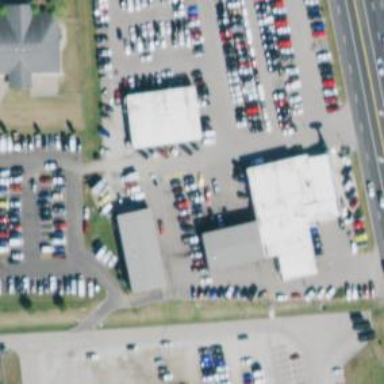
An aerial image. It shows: Building that houses car shop.